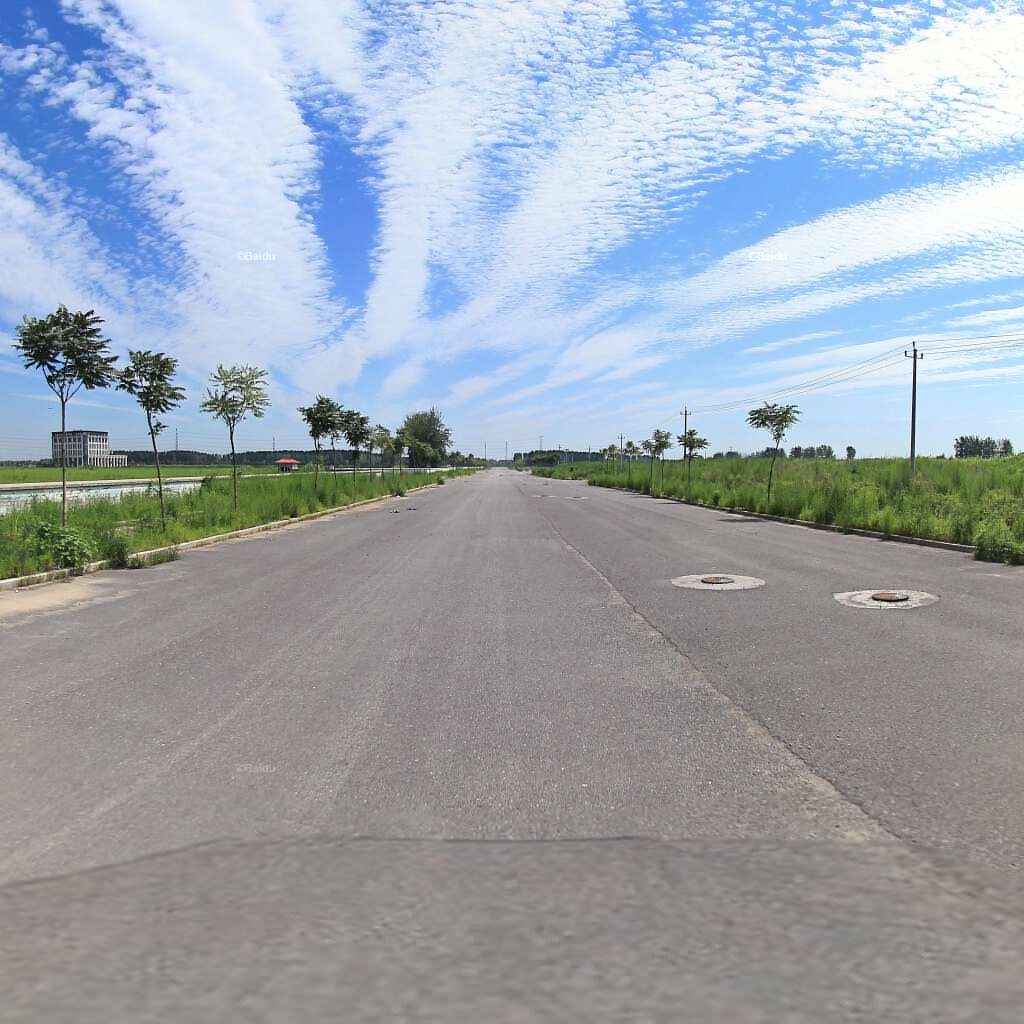
Region: Chaoyang
Road damage annotations: manhole cover, manhole cover, longitudinal crack